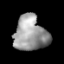
Tissue: lung
Cell type: T cells
Senescence score: 0.2222
Nuclear area (px): 1128
Mean DAPI intensity: 154.881